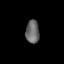
Tissue: lung
Cell type: Endothelial cells
Senescence score: 0.5755
Nuclear area (px): 303
Mean DAPI intensity: 105.809